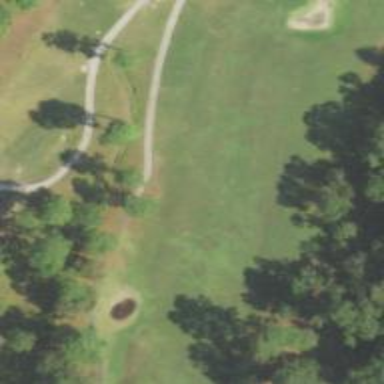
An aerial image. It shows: Golf fairway surrounded by grass.